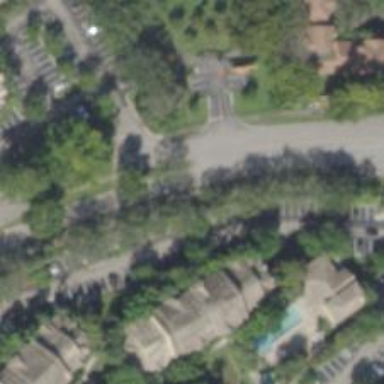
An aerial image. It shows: Footway.